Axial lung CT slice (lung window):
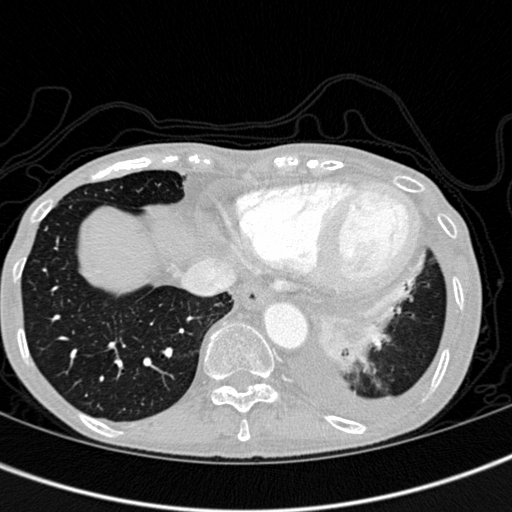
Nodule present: no